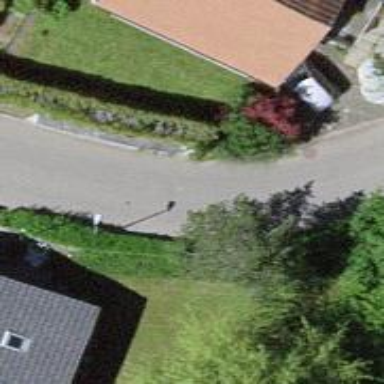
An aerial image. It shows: Smooth asphalt road in residential area.